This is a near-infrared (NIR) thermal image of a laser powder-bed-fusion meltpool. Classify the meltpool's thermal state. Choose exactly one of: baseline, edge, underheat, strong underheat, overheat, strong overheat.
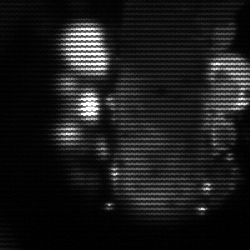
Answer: strong underheat